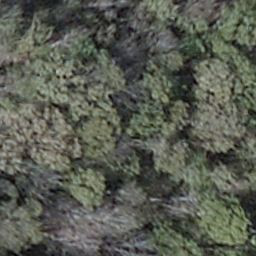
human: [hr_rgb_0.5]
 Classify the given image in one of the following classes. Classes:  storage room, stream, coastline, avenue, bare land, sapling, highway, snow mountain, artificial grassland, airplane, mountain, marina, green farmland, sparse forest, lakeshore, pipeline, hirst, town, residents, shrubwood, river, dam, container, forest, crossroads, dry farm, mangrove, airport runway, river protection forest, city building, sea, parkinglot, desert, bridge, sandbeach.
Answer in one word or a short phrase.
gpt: shrubwood